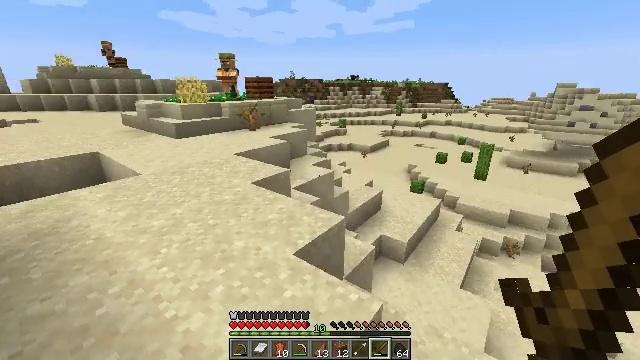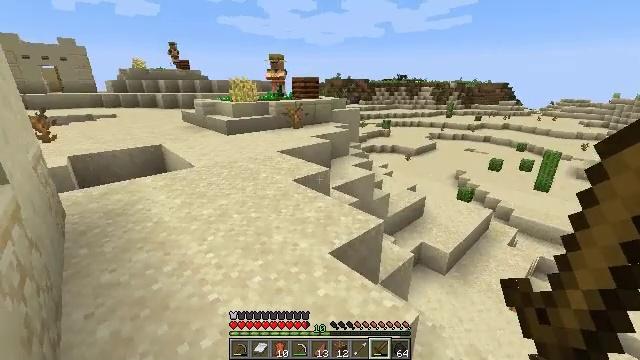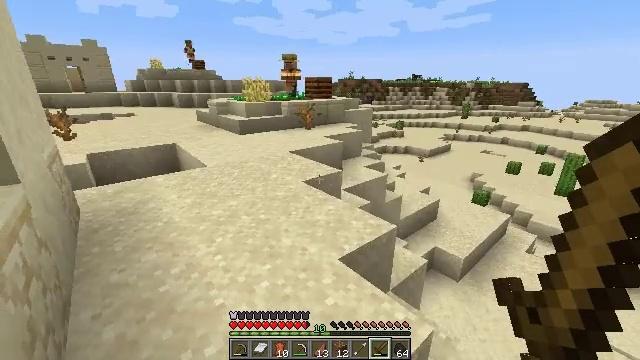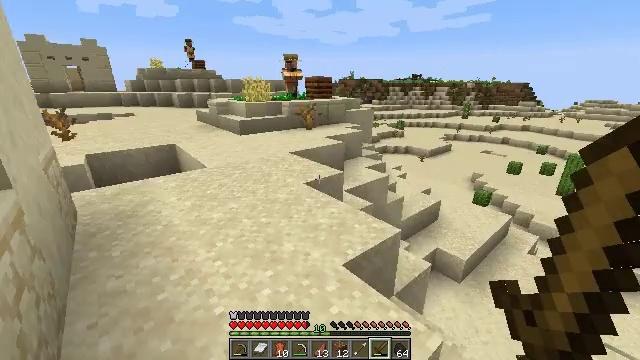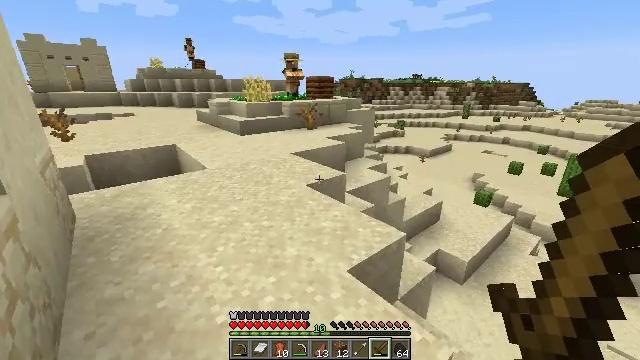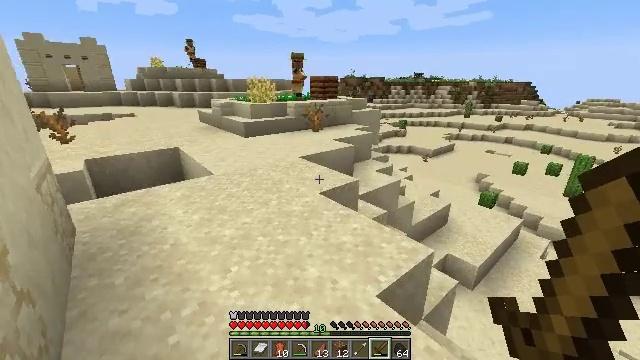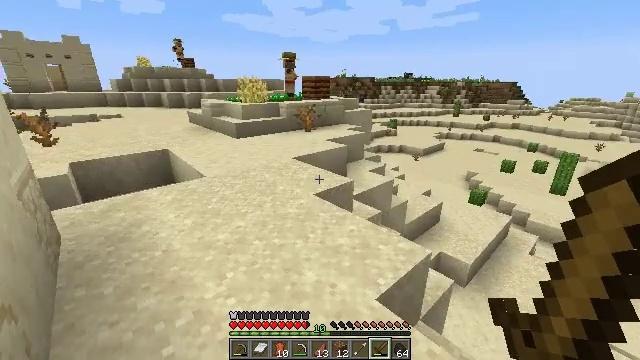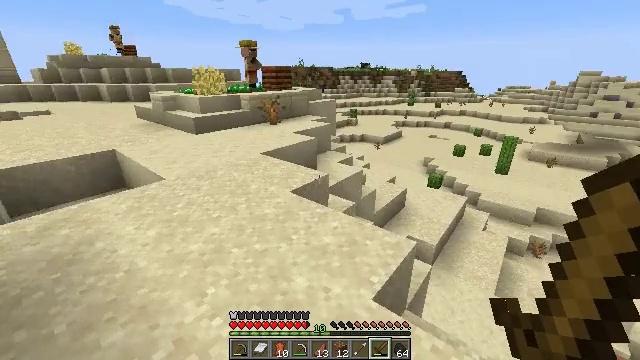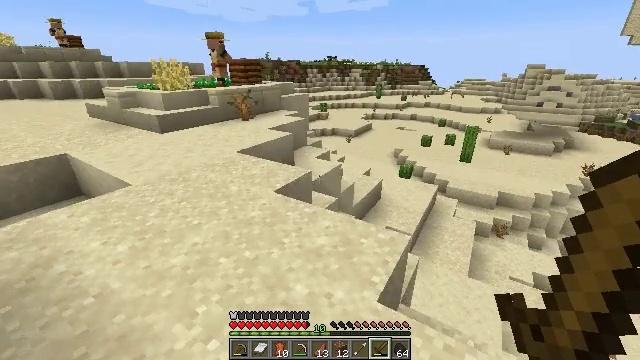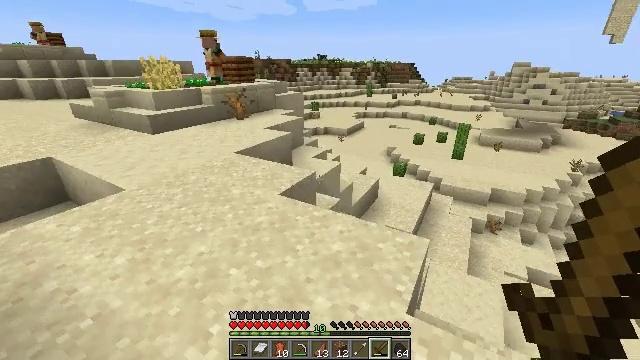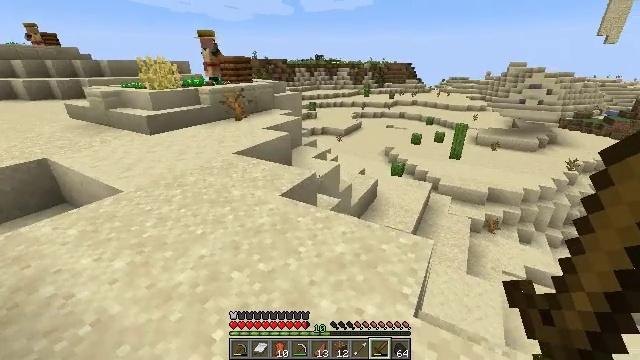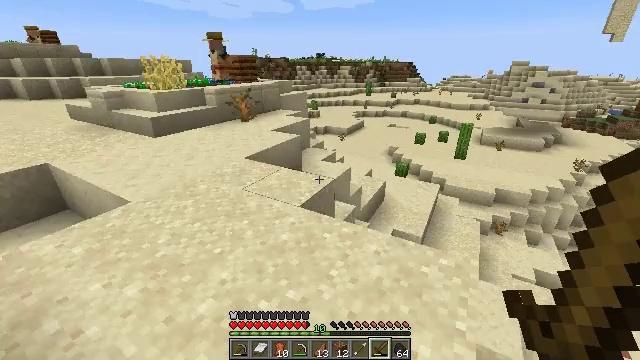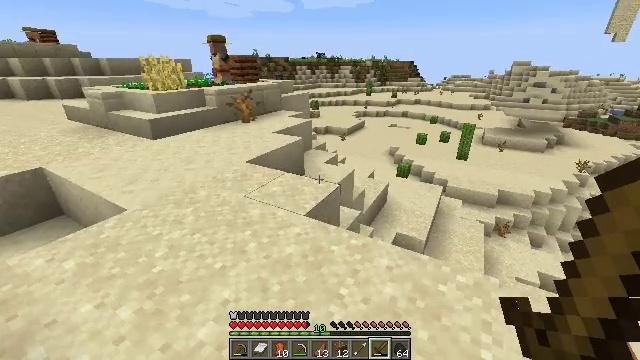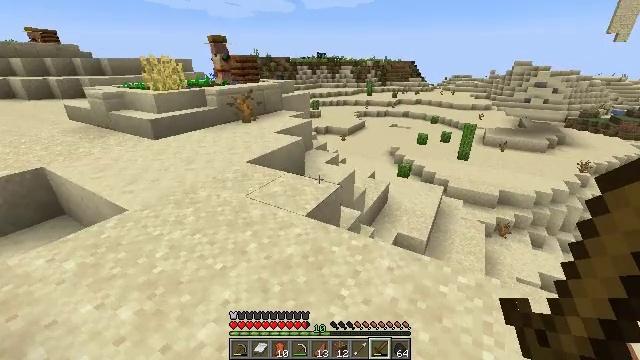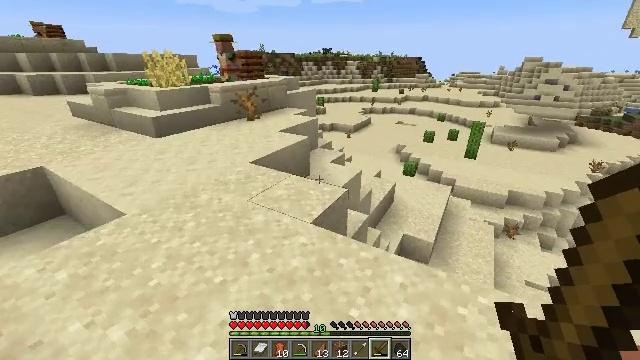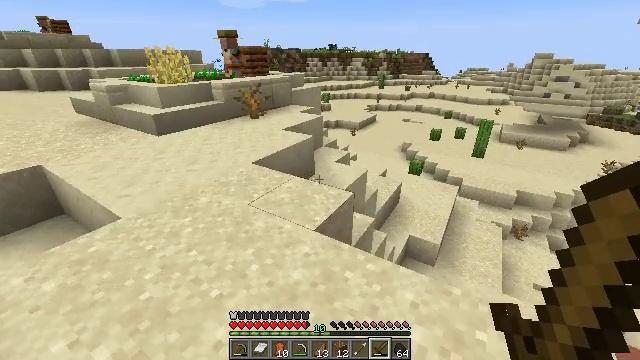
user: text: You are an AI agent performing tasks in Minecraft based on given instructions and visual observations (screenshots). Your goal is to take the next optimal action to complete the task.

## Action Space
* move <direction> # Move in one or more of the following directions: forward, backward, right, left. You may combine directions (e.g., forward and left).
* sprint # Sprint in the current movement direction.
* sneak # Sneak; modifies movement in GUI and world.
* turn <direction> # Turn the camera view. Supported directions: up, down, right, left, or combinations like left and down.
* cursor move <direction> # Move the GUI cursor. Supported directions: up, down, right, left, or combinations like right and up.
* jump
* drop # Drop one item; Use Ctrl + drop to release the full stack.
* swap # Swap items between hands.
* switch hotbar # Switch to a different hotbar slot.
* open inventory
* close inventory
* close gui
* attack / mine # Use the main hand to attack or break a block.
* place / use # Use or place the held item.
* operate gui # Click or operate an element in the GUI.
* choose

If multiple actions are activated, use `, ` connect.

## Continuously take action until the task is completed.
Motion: motion action
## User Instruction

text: Gather cactus by attacking it.
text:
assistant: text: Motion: turn left
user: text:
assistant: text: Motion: move forward, turn left
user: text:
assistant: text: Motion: move forward and move left
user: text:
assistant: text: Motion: move forward and move left
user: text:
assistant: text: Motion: move forward and move left
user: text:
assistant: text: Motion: move forward and move left, turn right
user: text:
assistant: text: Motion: move forward and move left, turn right and down
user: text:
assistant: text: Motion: move forward and move left, turn right and down
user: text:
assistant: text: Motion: move forward and move left, turn right
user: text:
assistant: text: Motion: move forward and move left
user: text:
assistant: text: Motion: move forward and move left
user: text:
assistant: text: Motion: move forward
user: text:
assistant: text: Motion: move forward
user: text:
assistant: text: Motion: move forward, turn left
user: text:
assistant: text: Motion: move forward, turn left
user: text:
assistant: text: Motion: move forward, sprint
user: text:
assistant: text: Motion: move forward, sprint
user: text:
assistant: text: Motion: move forward, sprint
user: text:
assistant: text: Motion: move forward, sprint
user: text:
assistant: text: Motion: move forward
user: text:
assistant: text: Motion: move forward
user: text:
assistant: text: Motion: move forward, sprint
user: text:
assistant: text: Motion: move forward, sprint
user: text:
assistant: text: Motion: move forward, sprint
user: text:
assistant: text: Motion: move forward, sprint
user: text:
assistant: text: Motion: move forward, turn right and down
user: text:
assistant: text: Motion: move forward, turn right and down
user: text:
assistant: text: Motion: move forward, sprint, turn right and down
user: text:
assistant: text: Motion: move forward, sprint, turn right
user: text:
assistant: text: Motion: move forward, sprint